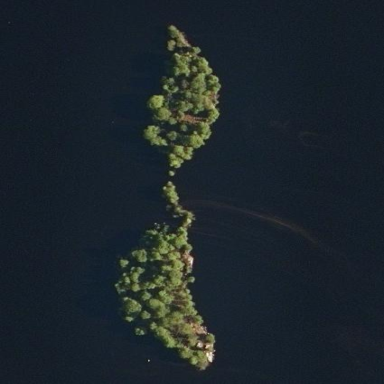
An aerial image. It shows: Islet.